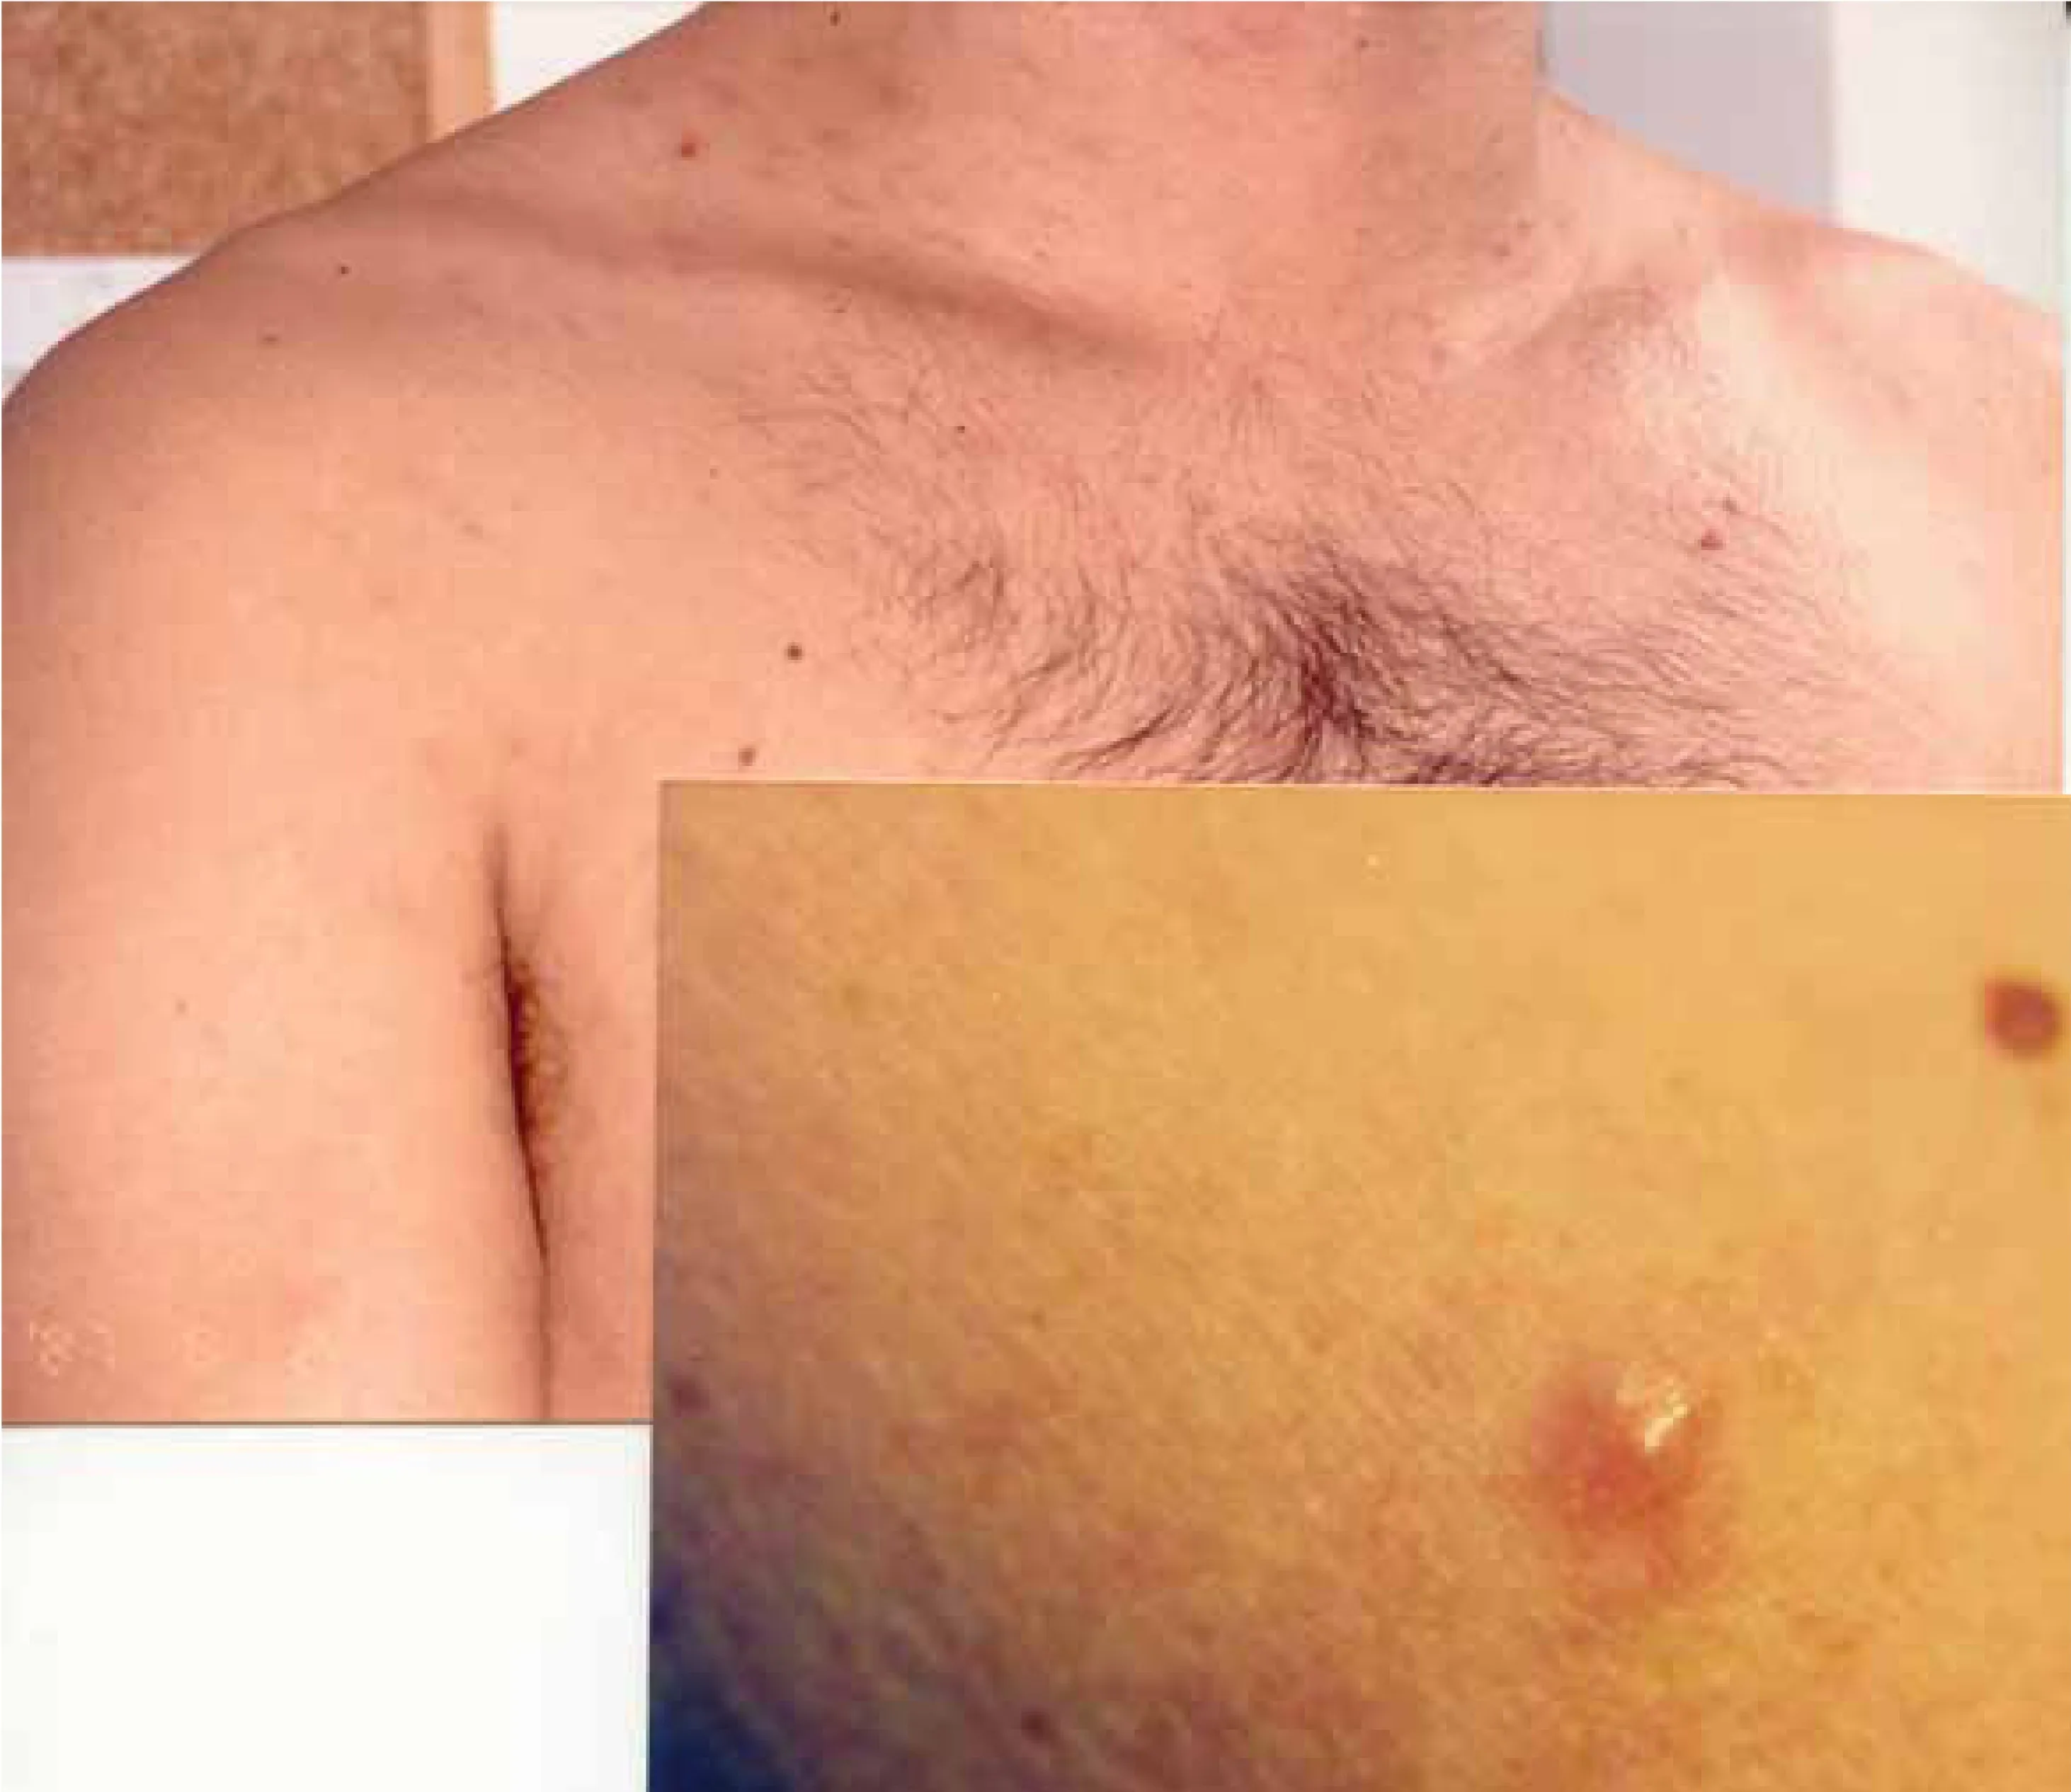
Multiple skin lesions on the neck, trunk and upper arms, consisting of infiltrated deep red violaceus nodules measuring 1-1,5 cm.
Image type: medical_photograph (skin_photograph)